Field crop: maize
Growth stage: 2
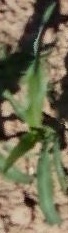
Species: maize